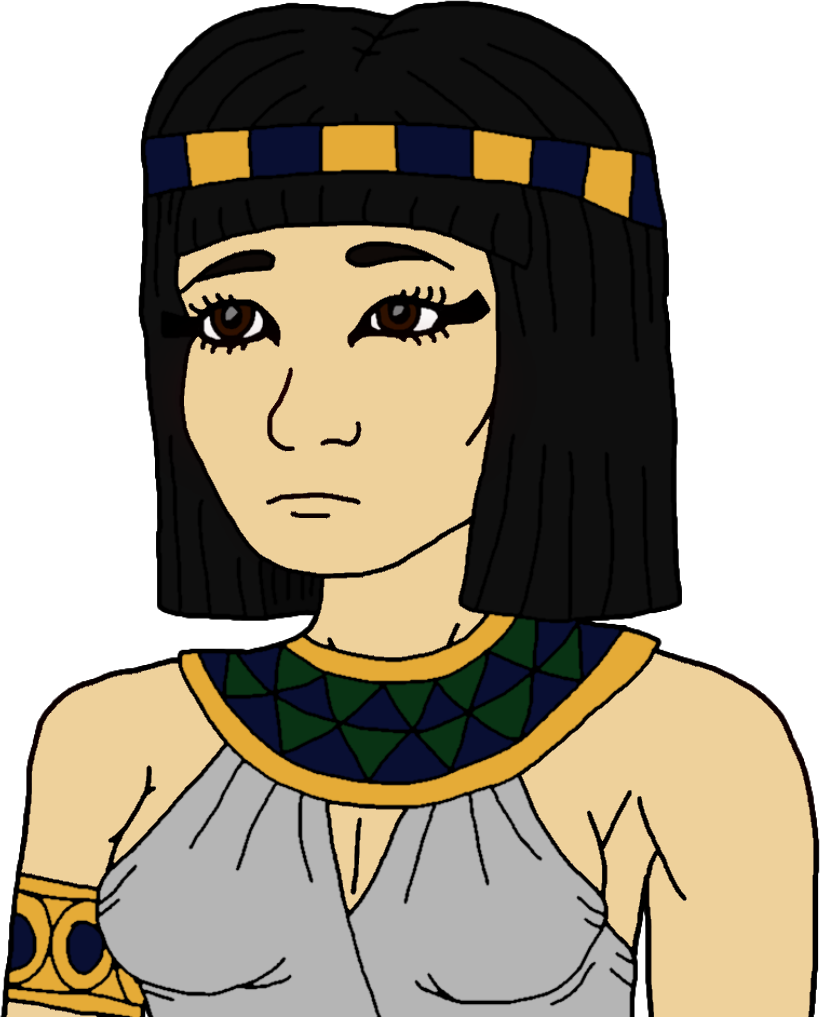
Label: 5_Doomer_Girl